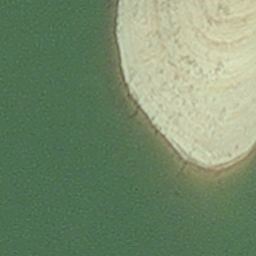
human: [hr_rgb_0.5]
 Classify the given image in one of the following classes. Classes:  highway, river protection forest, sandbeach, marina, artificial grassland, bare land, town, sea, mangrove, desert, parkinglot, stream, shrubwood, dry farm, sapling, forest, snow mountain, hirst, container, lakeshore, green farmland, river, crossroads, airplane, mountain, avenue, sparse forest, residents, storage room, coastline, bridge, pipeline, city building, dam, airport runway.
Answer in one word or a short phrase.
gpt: hirst